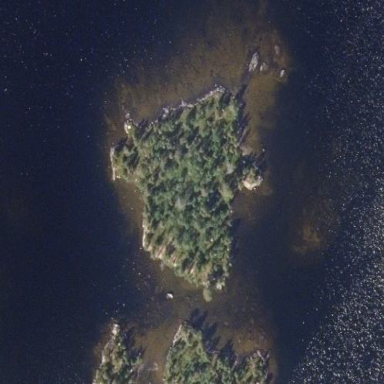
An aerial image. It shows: Islet.